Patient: sex F, age 62
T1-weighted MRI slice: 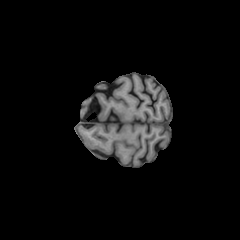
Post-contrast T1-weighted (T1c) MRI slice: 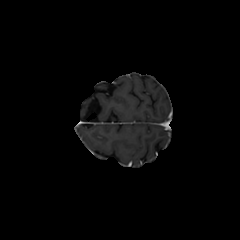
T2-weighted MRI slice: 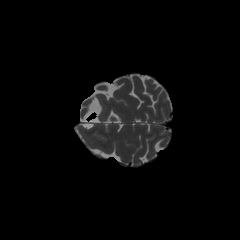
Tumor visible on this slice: no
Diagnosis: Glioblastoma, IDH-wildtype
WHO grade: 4